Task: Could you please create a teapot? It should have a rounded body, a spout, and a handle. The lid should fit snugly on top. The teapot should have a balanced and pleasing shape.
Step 169:
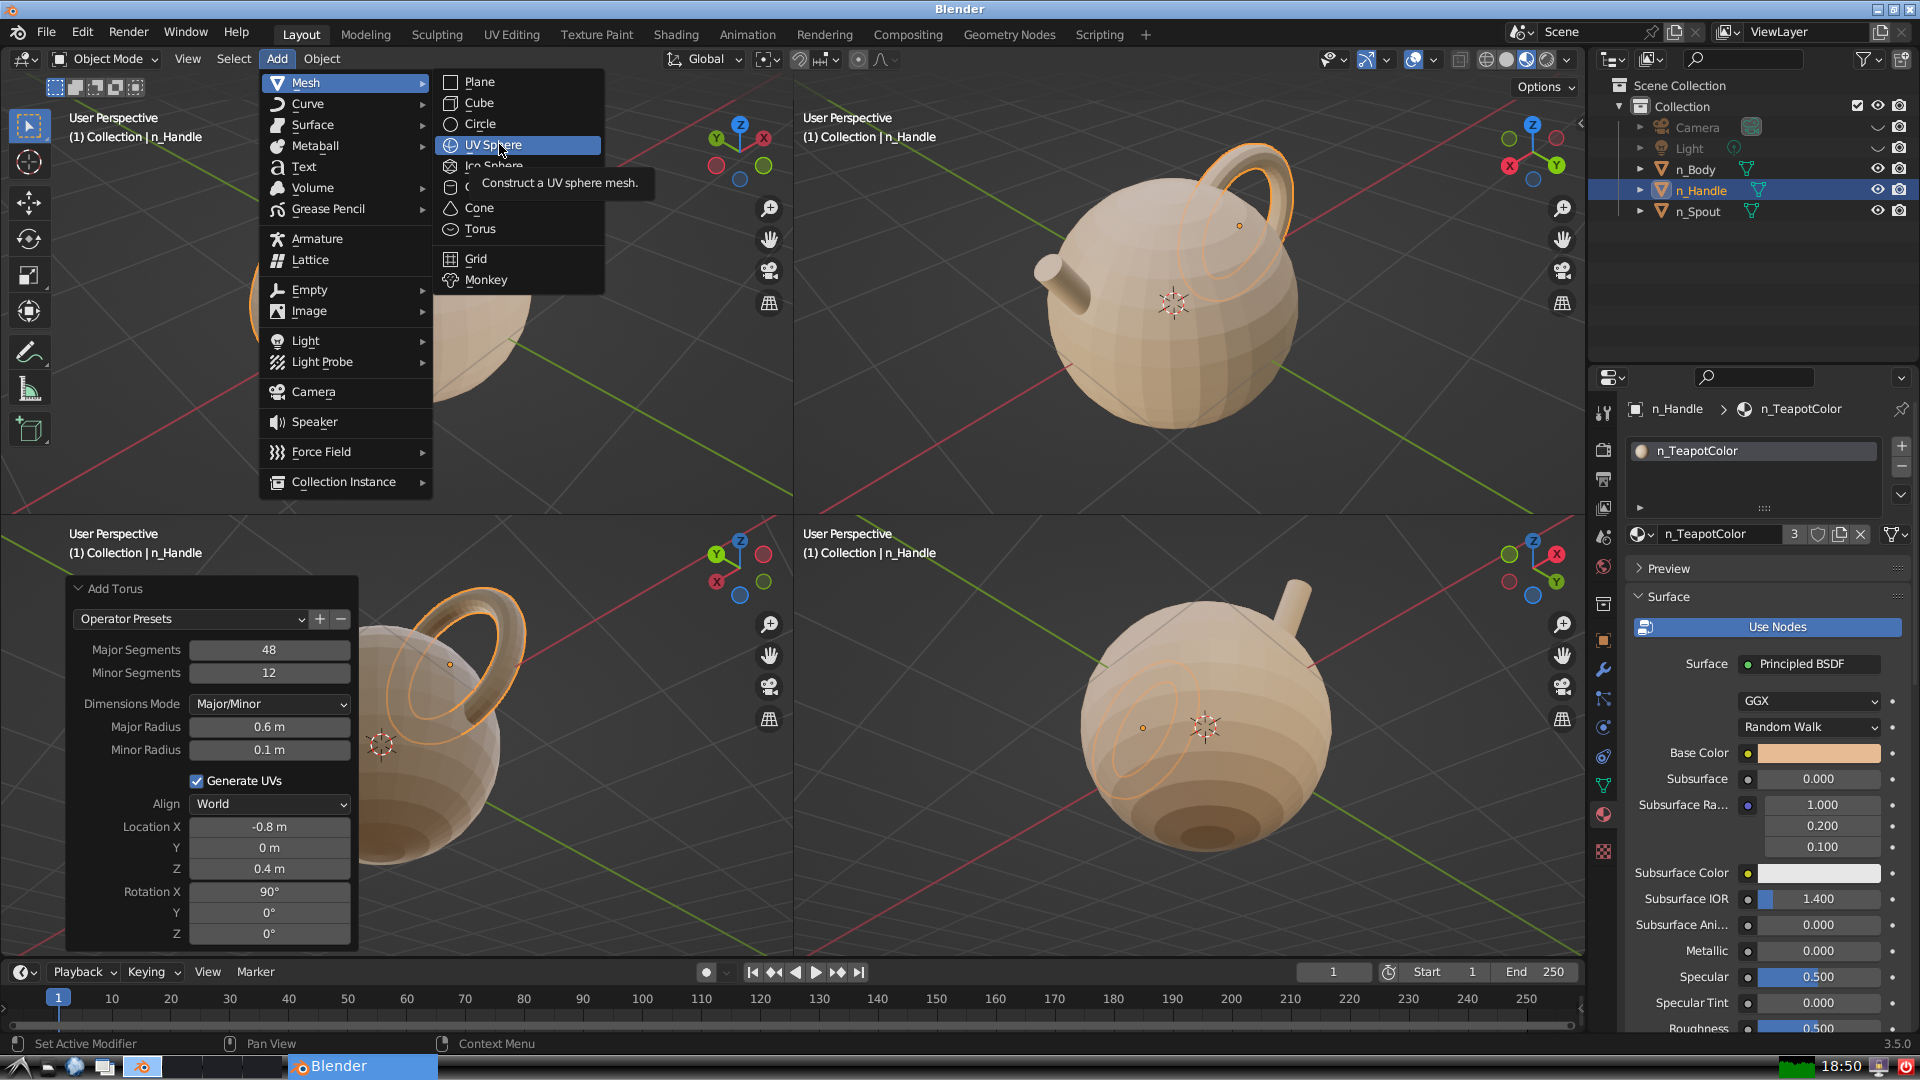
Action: click: no